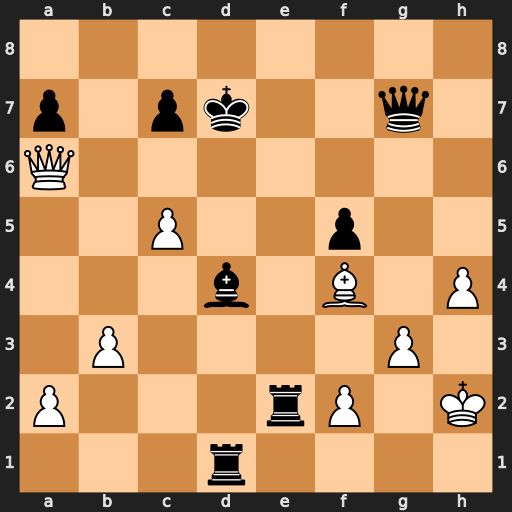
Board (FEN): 8/p1pk2q1/Q7/2P2p2/3b1B1P/1P4P1/P3rP1K/3r4
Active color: w
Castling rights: -
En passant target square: -
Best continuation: c6+ Ke6 Qxe2+